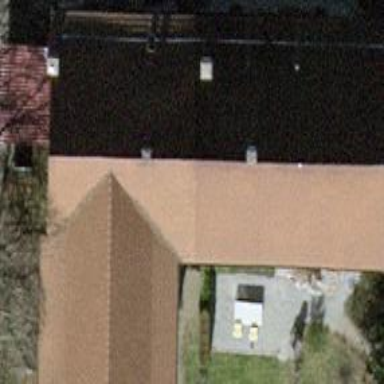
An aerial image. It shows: Retail building with gabled roof.